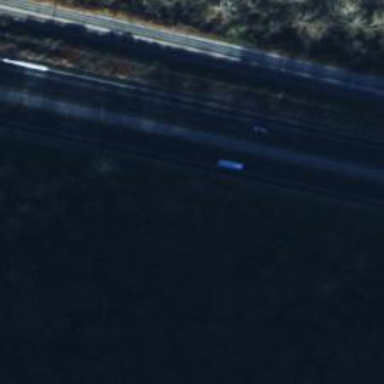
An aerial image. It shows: This image shows trunk highway that functions as expressway.